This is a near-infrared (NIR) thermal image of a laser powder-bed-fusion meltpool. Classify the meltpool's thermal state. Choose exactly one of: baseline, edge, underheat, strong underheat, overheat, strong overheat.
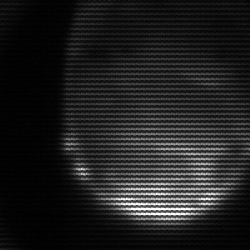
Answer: edge